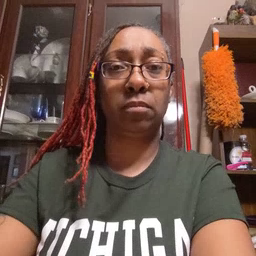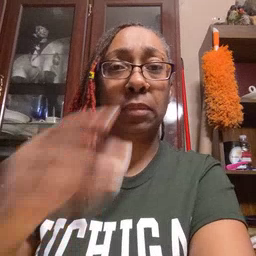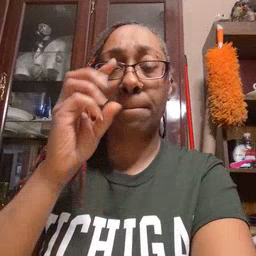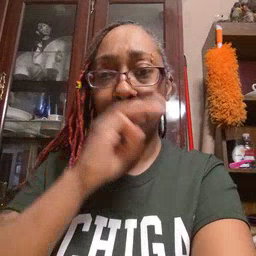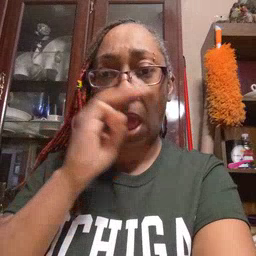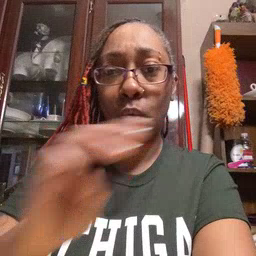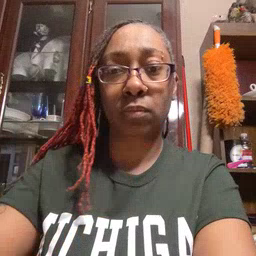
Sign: mouse